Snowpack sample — Loveland Pass, Silver Plume, Colorado, USA (12/14/25, 10:50 AM MST)
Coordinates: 39.664, -105.882
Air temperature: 36 °F
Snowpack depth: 67 cm
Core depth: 20 cm
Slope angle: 6°, slope face: 326°
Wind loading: low
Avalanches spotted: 0
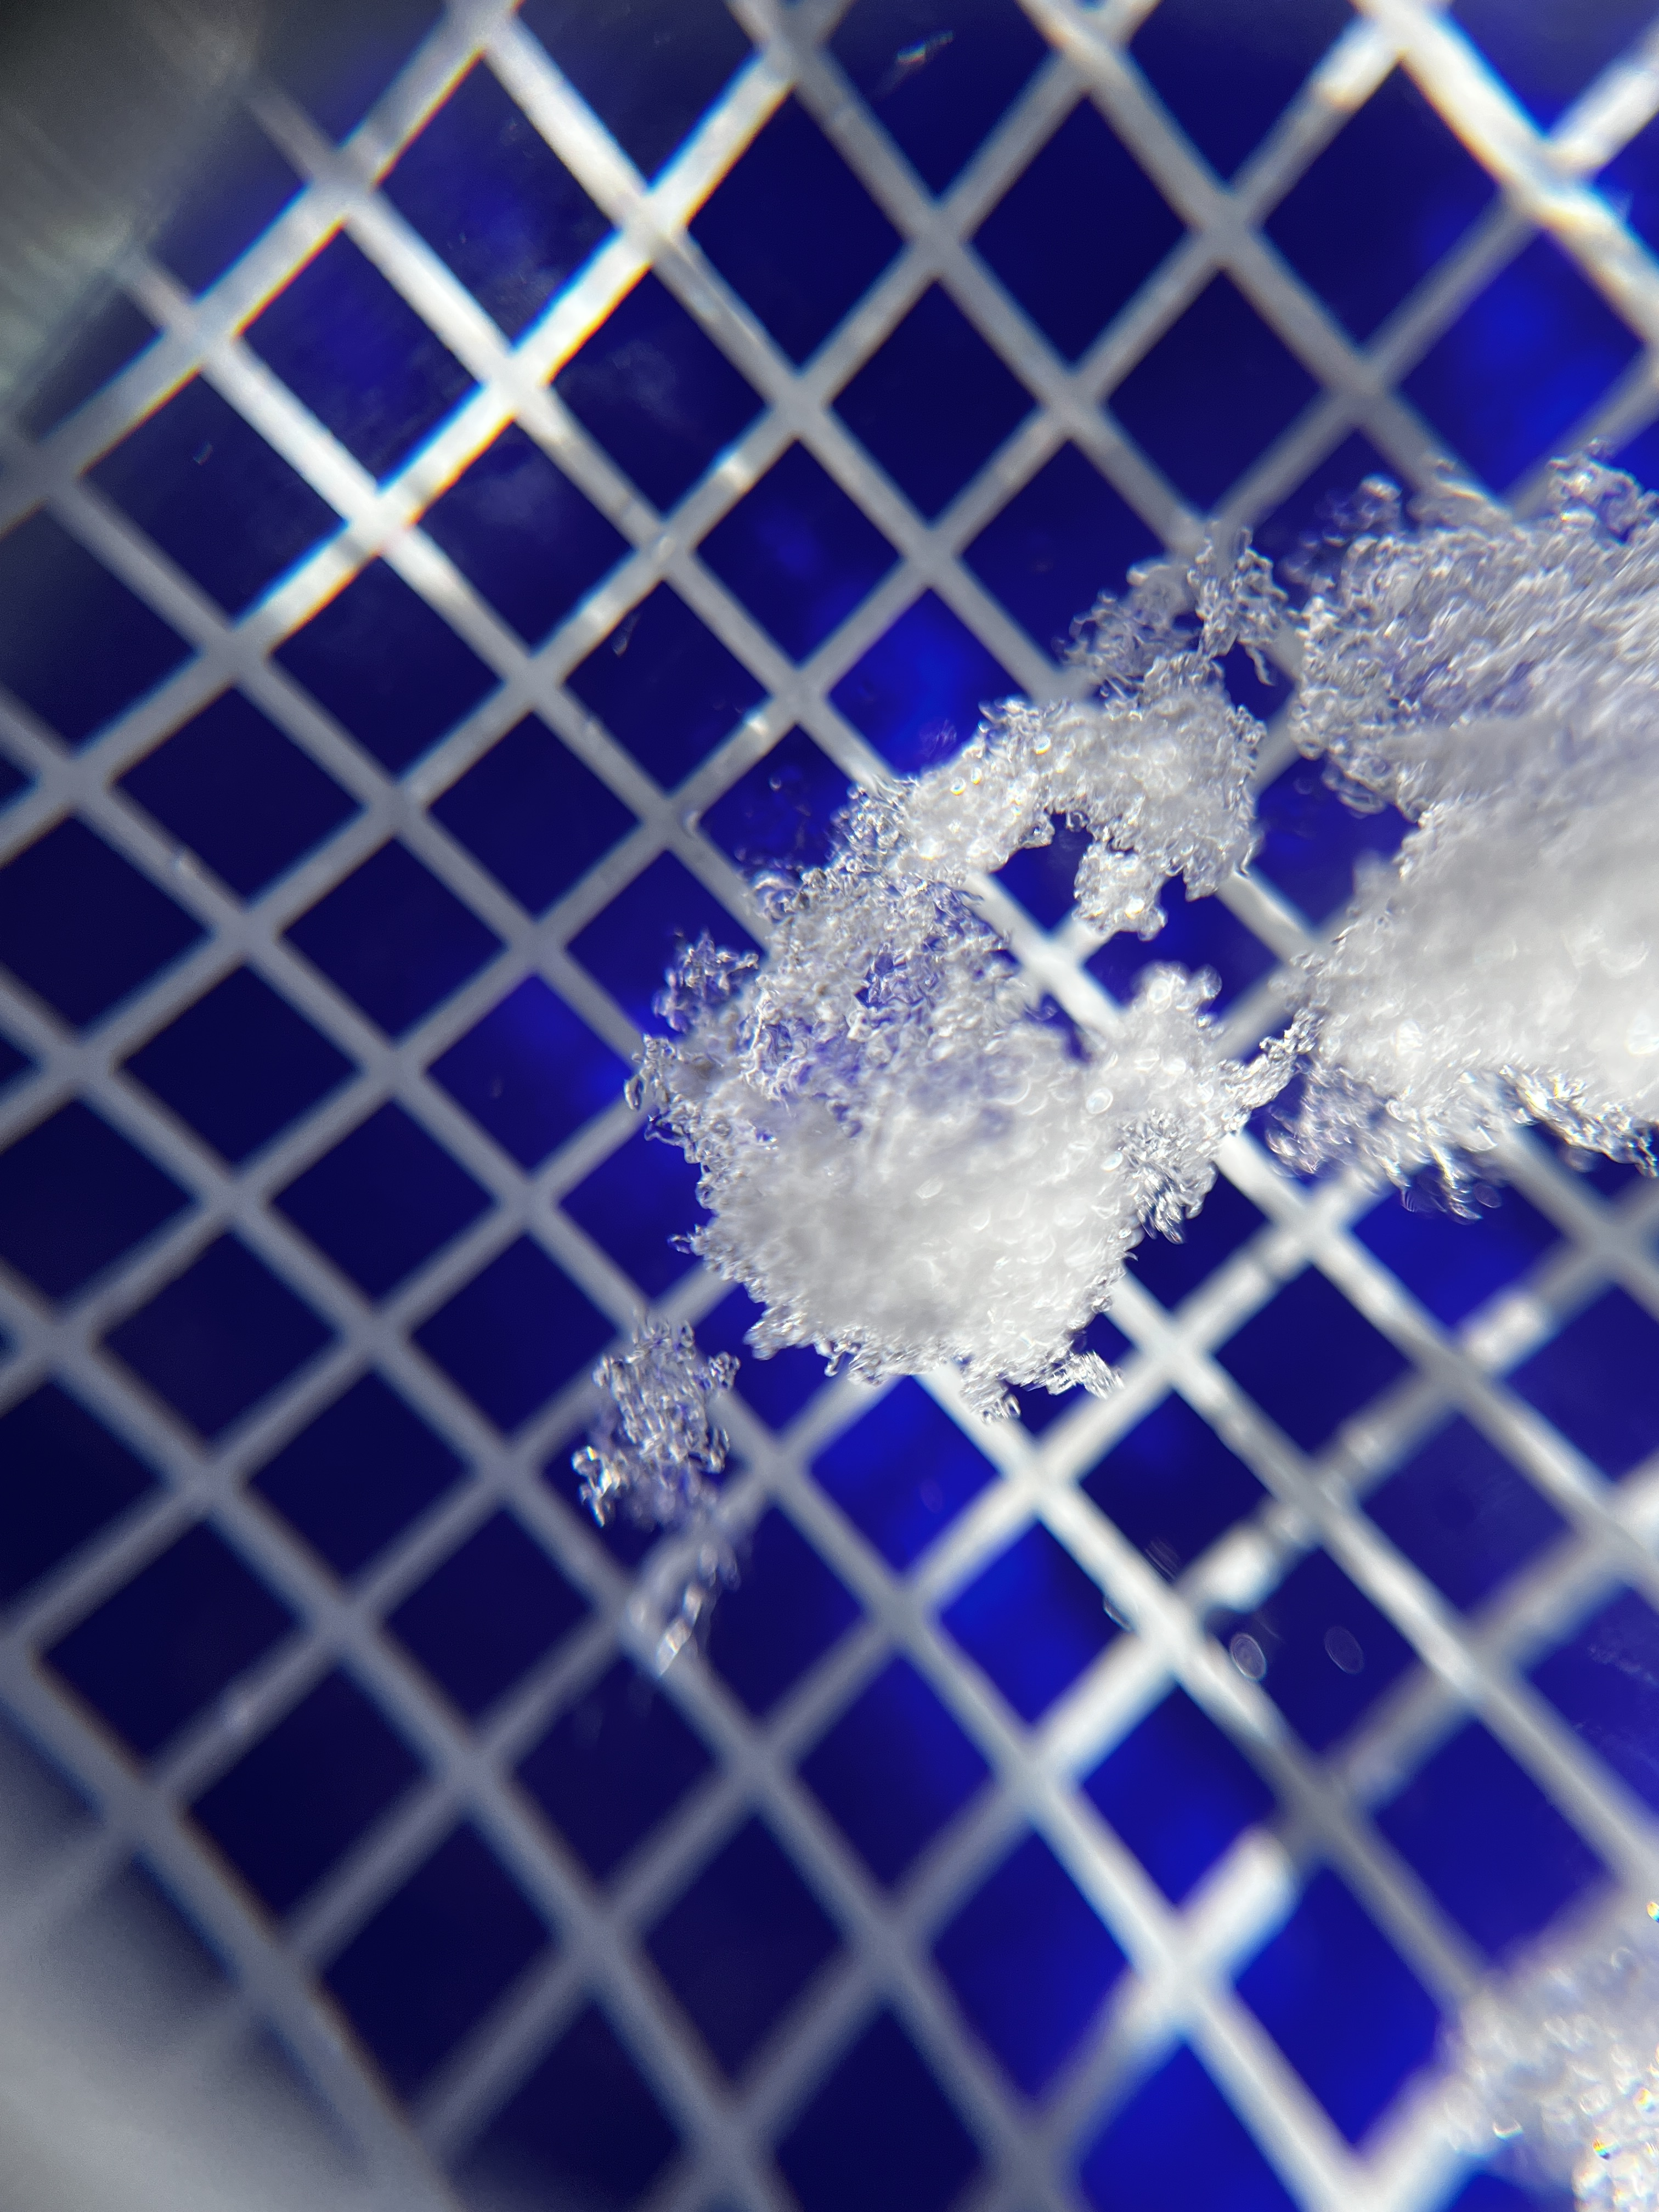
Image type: magnified_profile
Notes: No avalanches spotted, very late start to the season with minimal snowpack